Question: How do I declare a pointer to a function with variable args?
e.g 'int (*my_printf) (FILE *stream, const char *format, ..., void *data) = NULL;'
The error from clang was:
'''
a.c:8:56: error: expected ')'
int (*my_printf) (FILE *stream, const char *format, ..., char *data) = NULL;
^
a.c:8:18: note: to match this '('
int (*my_printf) (FILE *stream, const char *format, ..., char *data) = NULL;
^
1 error generated.
'''
Of course, I could simple place the 'data' parameter as the last one. But I still want a general solution
@Jim:
So, what do you think about 'execle' function?
(From 'man execle' I see this)
'''
int execle(const char *path, const char *arg,
..., char * const envp[]);
'''

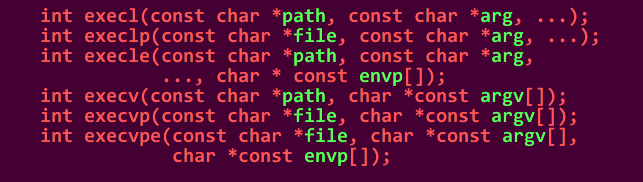
Answer: The ellipsis notation must be in the end, or it's undefined behavior.
> C11 SS6.9.1 Subsection 8If a function that accepts a variable number of arguments is defined without a parameter
type list that ends with the ellipsis notation, the behavior is undefined.
As for the prototype of <URL>, what you quote is incorrect, it should be:
'''
int execle(const char *path, const char *arg0, ... /*,
(char *)0, char *const envp[]*/);
'''
Note that 'envp' etc. are inside comments '/* */'.